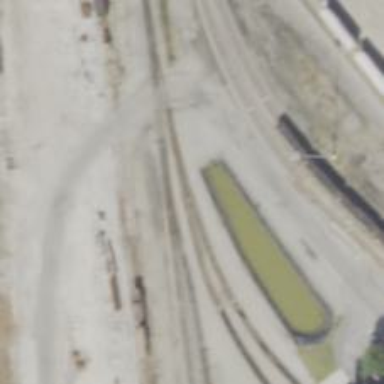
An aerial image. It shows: Railway yard in service.